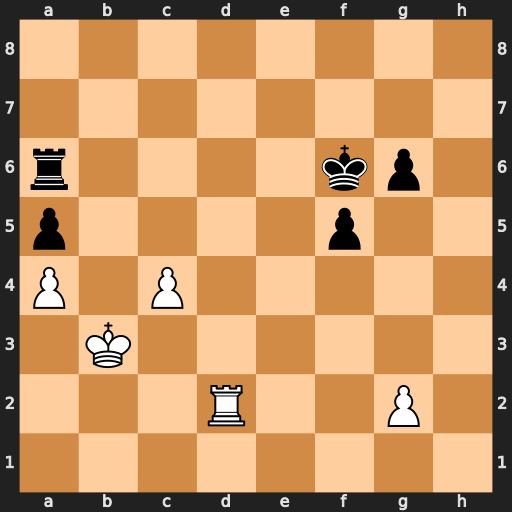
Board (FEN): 8/8/r4kp1/p4p2/P1P5/1K6/3R2P1/8
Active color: w
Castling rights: -
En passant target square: -
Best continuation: c5 Re6 Kc4 Re4+ Kb5